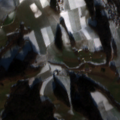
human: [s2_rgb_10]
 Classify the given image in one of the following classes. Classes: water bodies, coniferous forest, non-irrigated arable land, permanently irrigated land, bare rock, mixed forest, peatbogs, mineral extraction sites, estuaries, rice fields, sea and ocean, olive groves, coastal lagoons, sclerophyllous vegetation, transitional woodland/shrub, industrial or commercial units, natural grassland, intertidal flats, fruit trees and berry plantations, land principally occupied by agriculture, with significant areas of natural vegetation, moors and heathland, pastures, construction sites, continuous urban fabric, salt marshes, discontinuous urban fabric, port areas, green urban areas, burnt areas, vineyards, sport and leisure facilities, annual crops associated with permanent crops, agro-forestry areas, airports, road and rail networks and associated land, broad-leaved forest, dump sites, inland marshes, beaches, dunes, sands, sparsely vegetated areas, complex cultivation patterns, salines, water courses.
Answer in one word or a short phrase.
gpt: non-irrigated arable land, complex cultivation patterns, mixed forest